Question: I'm using <URL> in one of my projects and I was wondering if it's possible to fill these icons with colour using CSS
e.g.
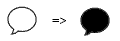
Answer: Turns out it's not possible to do what I want with CSS, however to achieve that I can switch to SVG and manipulate it to my liking (and then perhaps convert it to woff), tools I've used are:
- <URL>
In case of example icon above, original SVG code:
'''
<glyph glyph-name="uniF108" unicode="&#xf108;"
d="M491 202q0 85 -69 144.5t-166 59.5t-166 -59.5t-69 -144.5q0 -49 24.5 -91t67.5 -71q-4 -34 -29 -68l-10 -15h18q60 0 106 47q29 -6 58 -6q97 0 166 59.5t69 144.5zM472 202q0 -76 -63 -130.5t-153 -54.5q-30 0 -59 7l-6 2l-4 -5l-10.5 -10.5t-27 -18t-39.5 -14.5
q22 39 22 67v5l-4 3q-41 26 -64.5 65t-23.5 84q0 76 63 130.5t153 54.5t153 -54.5t63 -130.5z" />
'''
filled version:
'''
<glyph glyph-name="uniF204" unicode="&#xf204;"
d="M491 202q0 85 -69 144.5t-166 59.5t-166 -59.5t-69 -144.5q0 -49 24.5 -91t67.5 -71q-4 -34 -29 -68l-10 -15h18q60 0 106 47q29 -6 58 -6q97 0 166 59.5t69 144.5z" />
'''